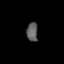
Tissue: prostate
Cell type: T cells
Senescence score: 0.7349
Nuclear area (px): 205
Mean DAPI intensity: 93.166